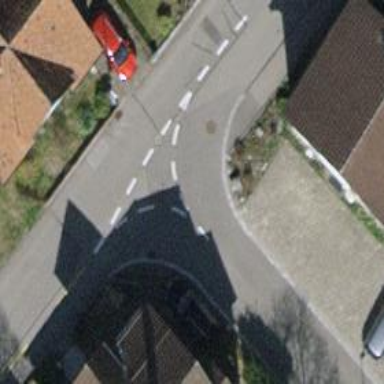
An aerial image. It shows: Residential road.